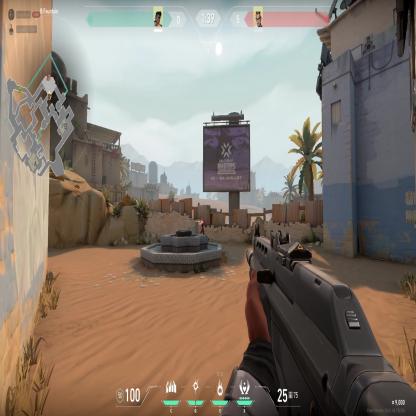
Label: enemy